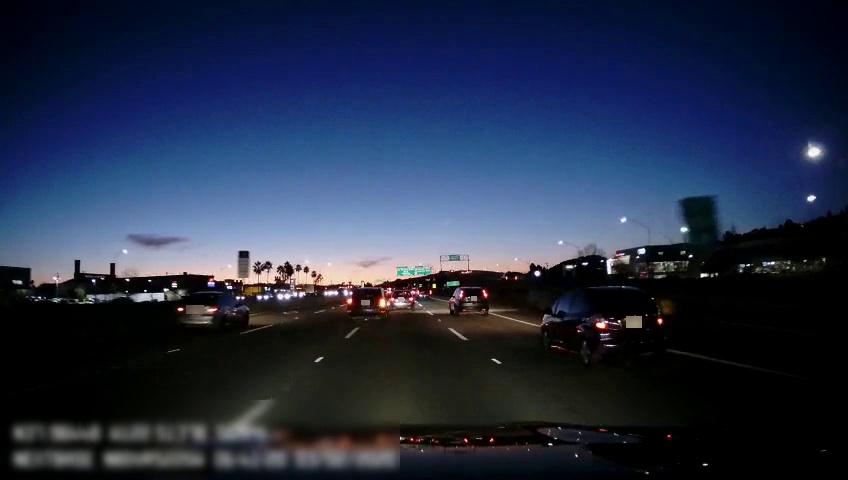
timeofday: Night
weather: Other
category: Drivable Space
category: Vehicles | SUV
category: Vehicles | SUV
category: Vehicles | SUV
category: Vehicles | Car
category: Vehicles | Car
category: Vehicles | Car
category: Lanes | Current Lane
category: Lanes | Current Lane
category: Lanes | Alternate Lane
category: Lanes | Alternate Lane
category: Lanes | Alternate Lane
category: Traffic | Signs
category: Traffic | Signs
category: Traffic | Signs